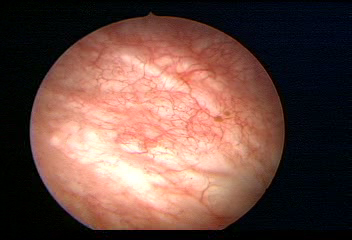
Modality: WLC
Class: Normal mucosa
Bladder cancer association: No